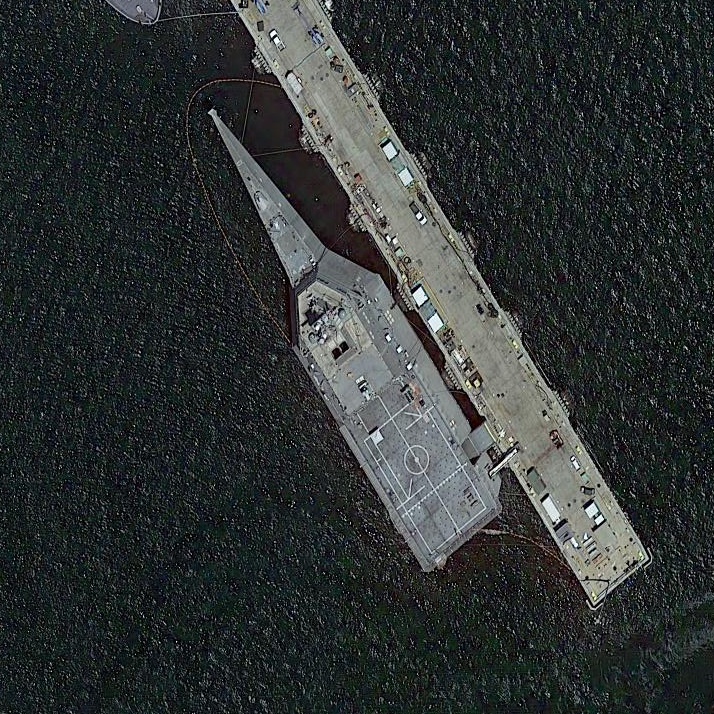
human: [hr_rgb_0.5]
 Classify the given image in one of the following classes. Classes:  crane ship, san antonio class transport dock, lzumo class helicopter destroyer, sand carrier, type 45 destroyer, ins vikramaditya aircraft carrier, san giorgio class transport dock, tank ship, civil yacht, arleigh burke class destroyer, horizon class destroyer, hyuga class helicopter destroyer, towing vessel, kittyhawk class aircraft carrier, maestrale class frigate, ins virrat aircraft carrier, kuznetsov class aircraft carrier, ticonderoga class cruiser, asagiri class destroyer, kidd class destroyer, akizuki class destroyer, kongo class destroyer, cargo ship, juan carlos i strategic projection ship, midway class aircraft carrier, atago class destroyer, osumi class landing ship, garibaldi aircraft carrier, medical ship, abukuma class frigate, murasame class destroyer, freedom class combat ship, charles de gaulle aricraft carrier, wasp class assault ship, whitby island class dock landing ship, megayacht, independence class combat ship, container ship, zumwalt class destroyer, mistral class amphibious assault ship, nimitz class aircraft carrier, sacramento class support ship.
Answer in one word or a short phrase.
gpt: Independence class combat ship